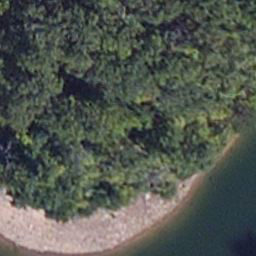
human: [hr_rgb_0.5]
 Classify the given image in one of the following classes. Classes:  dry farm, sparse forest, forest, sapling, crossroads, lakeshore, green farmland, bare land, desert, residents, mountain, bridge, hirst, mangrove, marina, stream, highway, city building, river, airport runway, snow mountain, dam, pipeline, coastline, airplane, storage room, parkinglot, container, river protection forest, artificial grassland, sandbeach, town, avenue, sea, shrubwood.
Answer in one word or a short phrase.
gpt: lakeshore